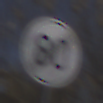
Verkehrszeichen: EndeGeschwindigkeit80
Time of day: Midday
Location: Outdoor (Nature)
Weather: Clear
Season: NotSpecified
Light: Natural